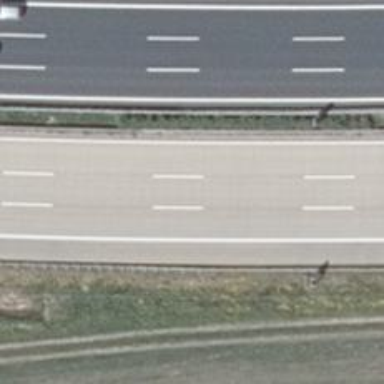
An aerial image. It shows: Motorway with concrete surface.